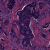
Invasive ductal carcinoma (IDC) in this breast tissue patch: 1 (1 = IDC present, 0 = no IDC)